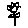
Label: flower